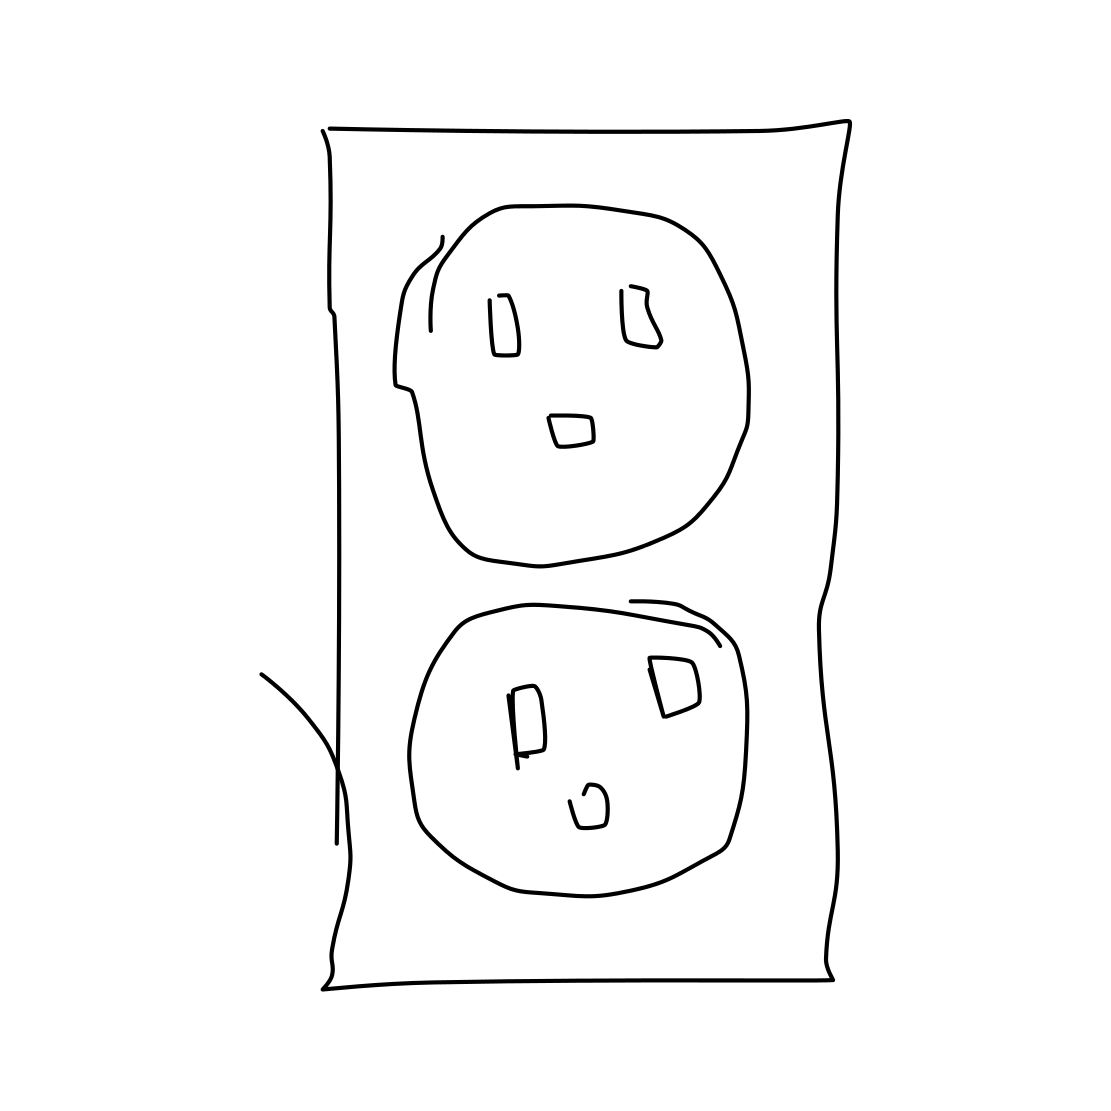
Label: power outlet